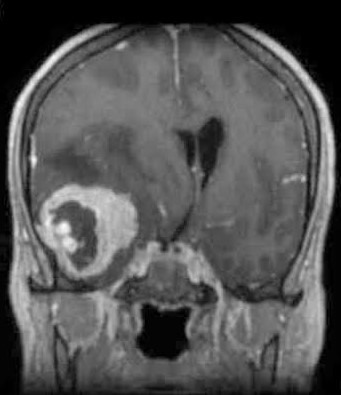
Label: meningioma